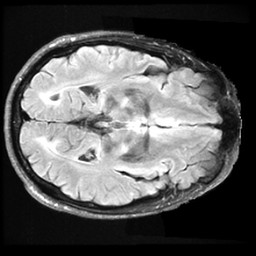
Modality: FLAIR
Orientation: axial
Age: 46
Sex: male
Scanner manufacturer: ge
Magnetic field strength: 3 T
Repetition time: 11 s
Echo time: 0.1497 s